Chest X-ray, AP view. Patient: 49 years old, sex M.
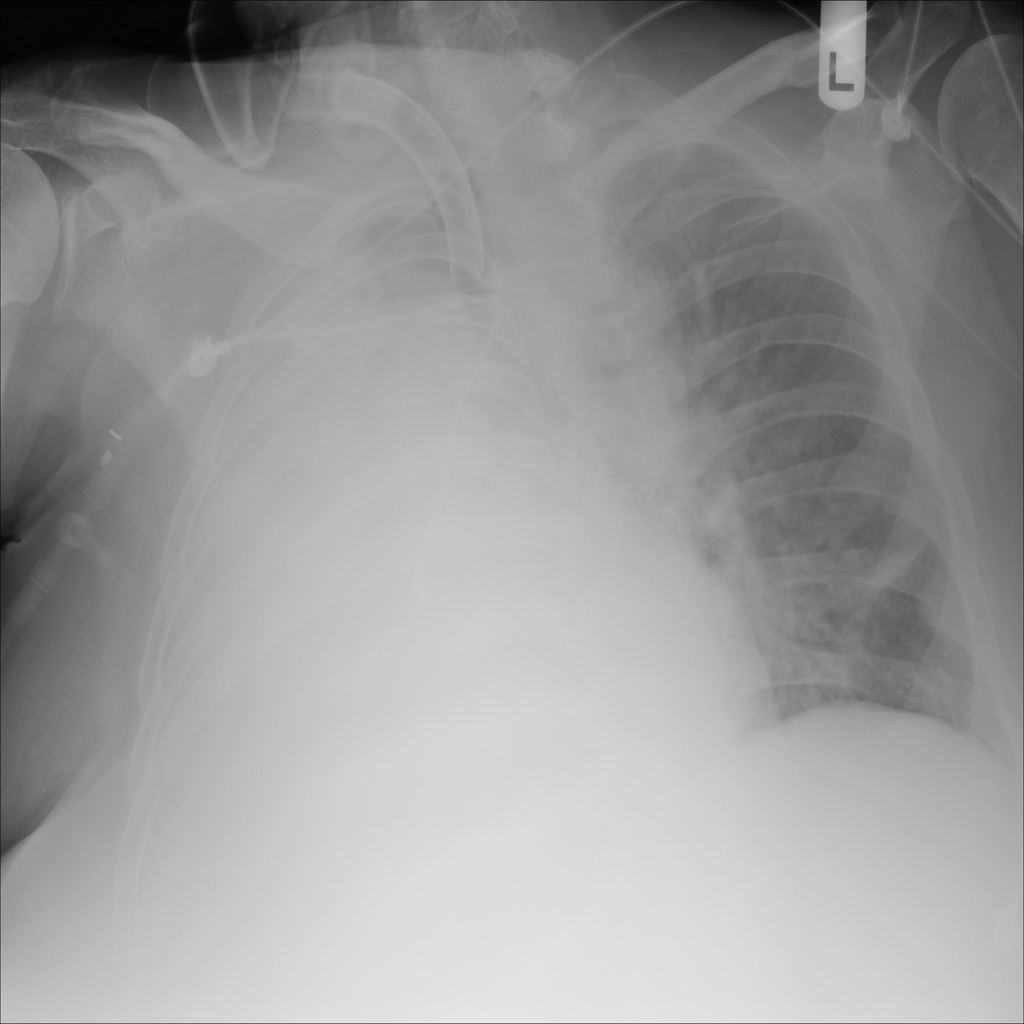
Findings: Effusion